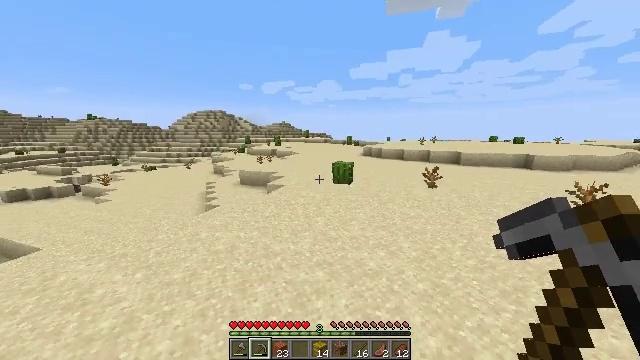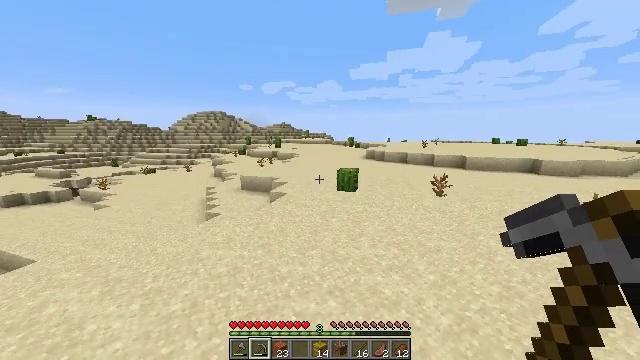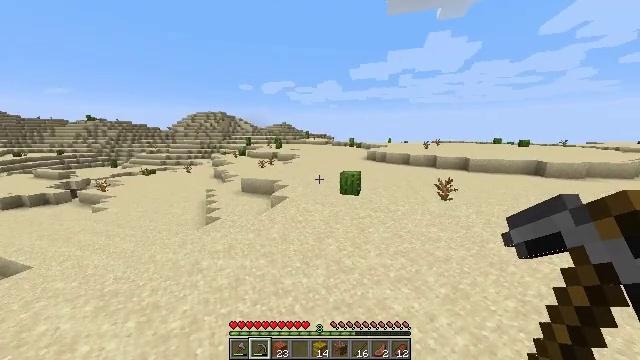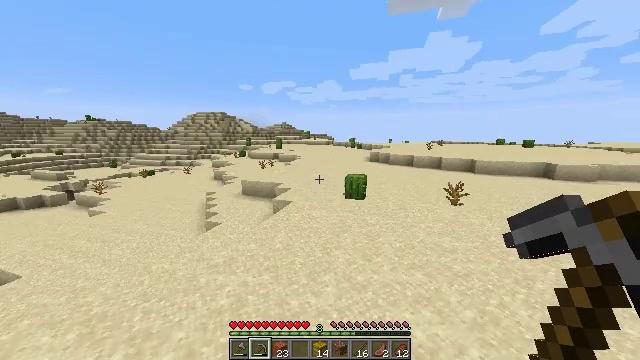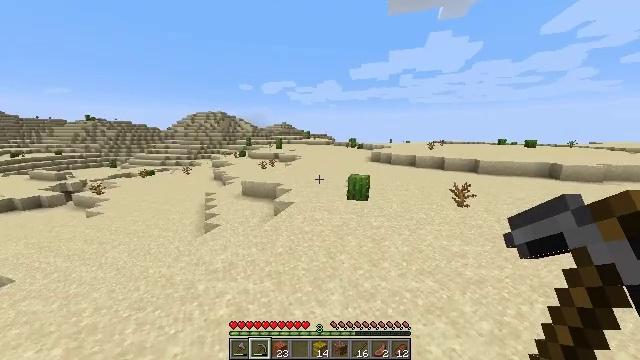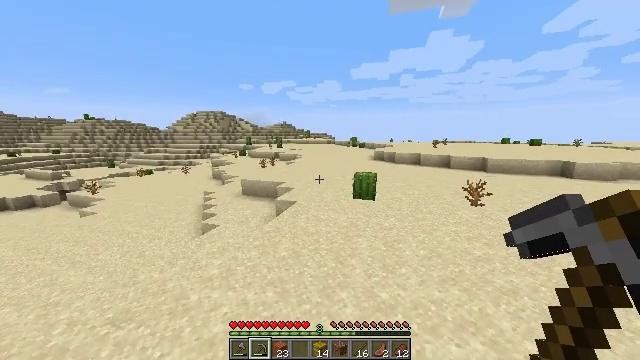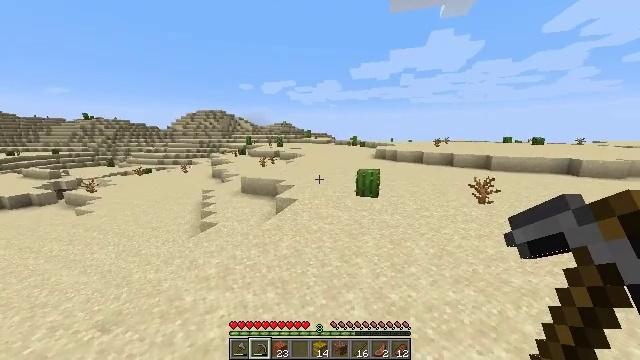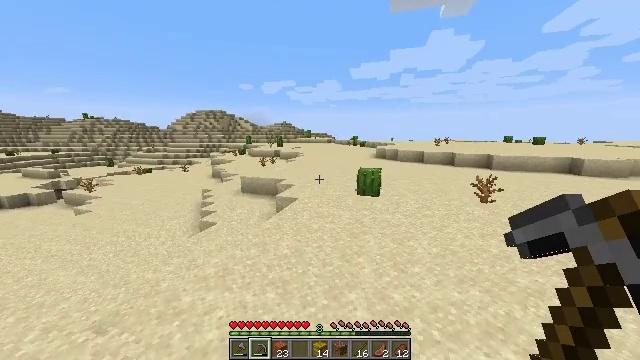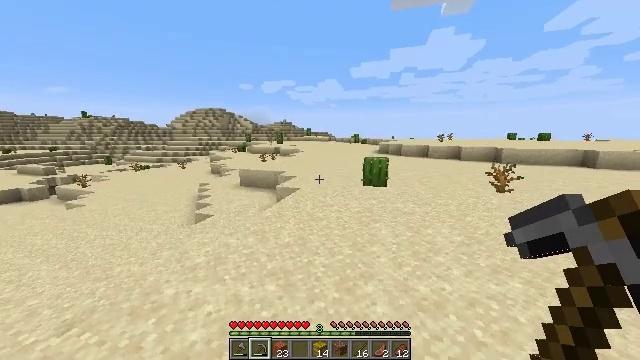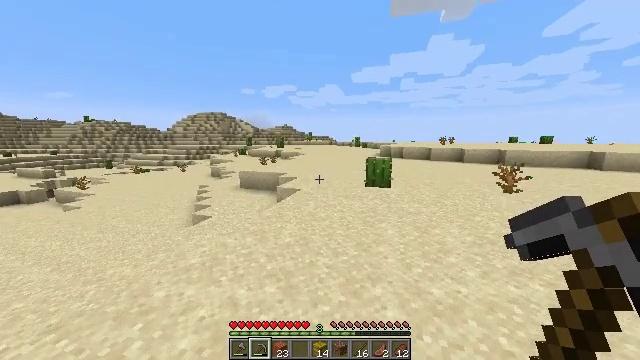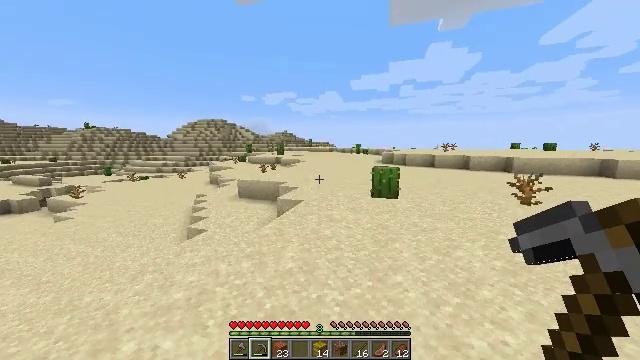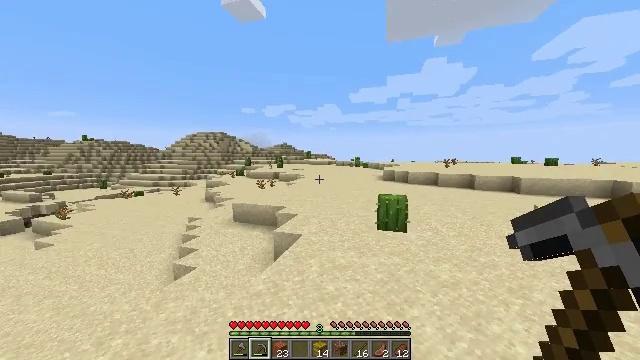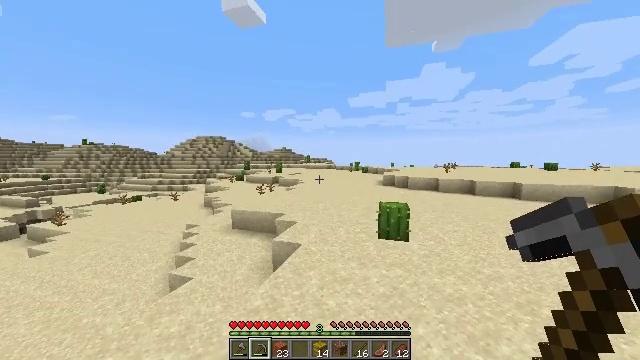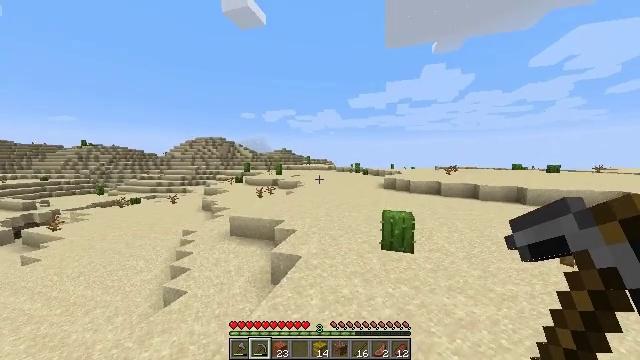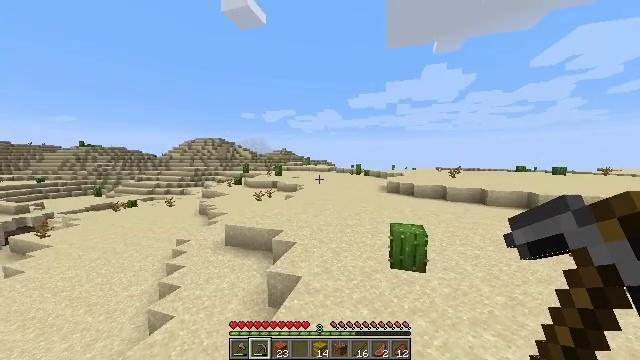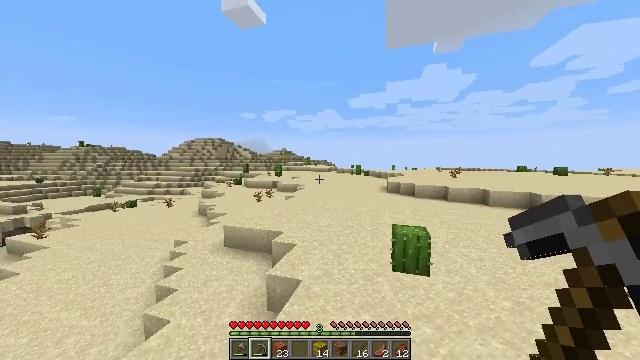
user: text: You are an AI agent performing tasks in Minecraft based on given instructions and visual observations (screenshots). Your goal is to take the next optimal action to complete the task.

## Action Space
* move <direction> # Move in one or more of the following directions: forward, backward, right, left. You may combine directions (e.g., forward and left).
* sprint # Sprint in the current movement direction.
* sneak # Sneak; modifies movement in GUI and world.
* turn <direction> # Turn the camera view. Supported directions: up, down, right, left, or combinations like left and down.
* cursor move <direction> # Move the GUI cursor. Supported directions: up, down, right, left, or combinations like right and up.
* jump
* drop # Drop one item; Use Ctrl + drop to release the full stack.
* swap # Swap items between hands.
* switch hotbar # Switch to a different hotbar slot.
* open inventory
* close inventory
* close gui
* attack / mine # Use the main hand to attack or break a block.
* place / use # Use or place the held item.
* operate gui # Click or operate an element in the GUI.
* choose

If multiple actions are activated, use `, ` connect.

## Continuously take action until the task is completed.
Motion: motion action
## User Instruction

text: Harvest the dead bush.
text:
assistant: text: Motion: move forward, sprint, jump
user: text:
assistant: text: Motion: move forward, sprint, jump
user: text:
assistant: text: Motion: move forward, sprint, jump
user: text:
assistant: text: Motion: move forward, sprint, jump
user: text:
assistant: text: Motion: move forward, sprint, jump
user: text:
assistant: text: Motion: move forward, sprint, jump
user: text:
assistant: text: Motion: move forward, sprint, jump
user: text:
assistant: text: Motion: move forward, sprint, jump
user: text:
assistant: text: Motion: move forward, sprint, turn up, jump
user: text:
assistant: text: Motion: move forward, sprint, turn up, jump
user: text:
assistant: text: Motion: move forward, sprint, turn up, jump
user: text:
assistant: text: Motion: move forward, sprint, turn up, jump
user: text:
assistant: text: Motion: move forward, sprint, jump
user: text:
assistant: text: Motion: move forward, sprint, jump
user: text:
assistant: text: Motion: move forward, sprint, jump
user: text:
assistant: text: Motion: move forward, sprint, jump
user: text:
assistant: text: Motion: move forward, sprint, jump
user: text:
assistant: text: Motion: move forward, sprint, jump
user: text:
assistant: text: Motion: sprint, jump
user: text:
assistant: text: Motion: sprint, jump
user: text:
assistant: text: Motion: sprint, jump
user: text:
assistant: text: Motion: sprint, jump
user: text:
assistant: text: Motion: sprint, jump
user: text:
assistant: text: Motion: sprint, jump
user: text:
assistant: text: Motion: sprint, jump
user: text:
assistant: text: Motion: sprint, jump
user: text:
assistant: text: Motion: sprint, jump
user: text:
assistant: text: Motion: sprint, jump
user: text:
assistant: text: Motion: sprint, jump
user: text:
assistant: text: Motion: sprint, jump